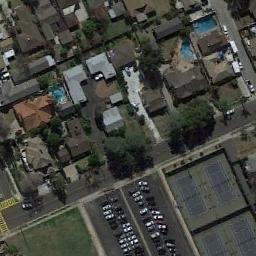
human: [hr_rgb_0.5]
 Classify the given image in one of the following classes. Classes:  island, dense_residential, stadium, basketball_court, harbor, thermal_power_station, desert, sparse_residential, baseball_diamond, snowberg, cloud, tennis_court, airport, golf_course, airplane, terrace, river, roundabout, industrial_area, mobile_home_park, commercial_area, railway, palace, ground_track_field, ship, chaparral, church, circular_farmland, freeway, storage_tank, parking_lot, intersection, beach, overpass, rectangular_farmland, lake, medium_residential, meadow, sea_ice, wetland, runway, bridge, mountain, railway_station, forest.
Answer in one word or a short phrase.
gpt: tennis_court